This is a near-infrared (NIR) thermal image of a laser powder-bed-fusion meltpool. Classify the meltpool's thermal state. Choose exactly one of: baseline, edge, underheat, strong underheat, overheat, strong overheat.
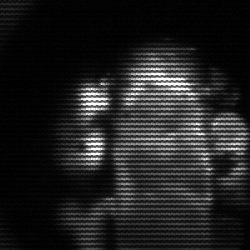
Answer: strong underheat